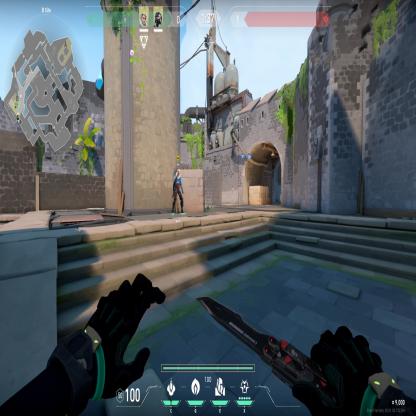
Label: teammate